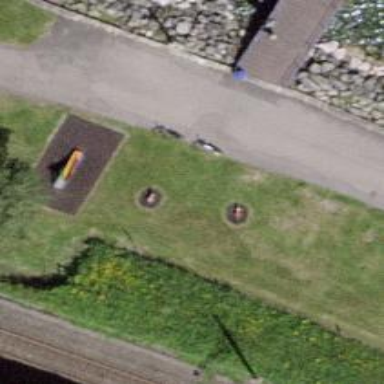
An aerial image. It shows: Springy playground.